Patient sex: M
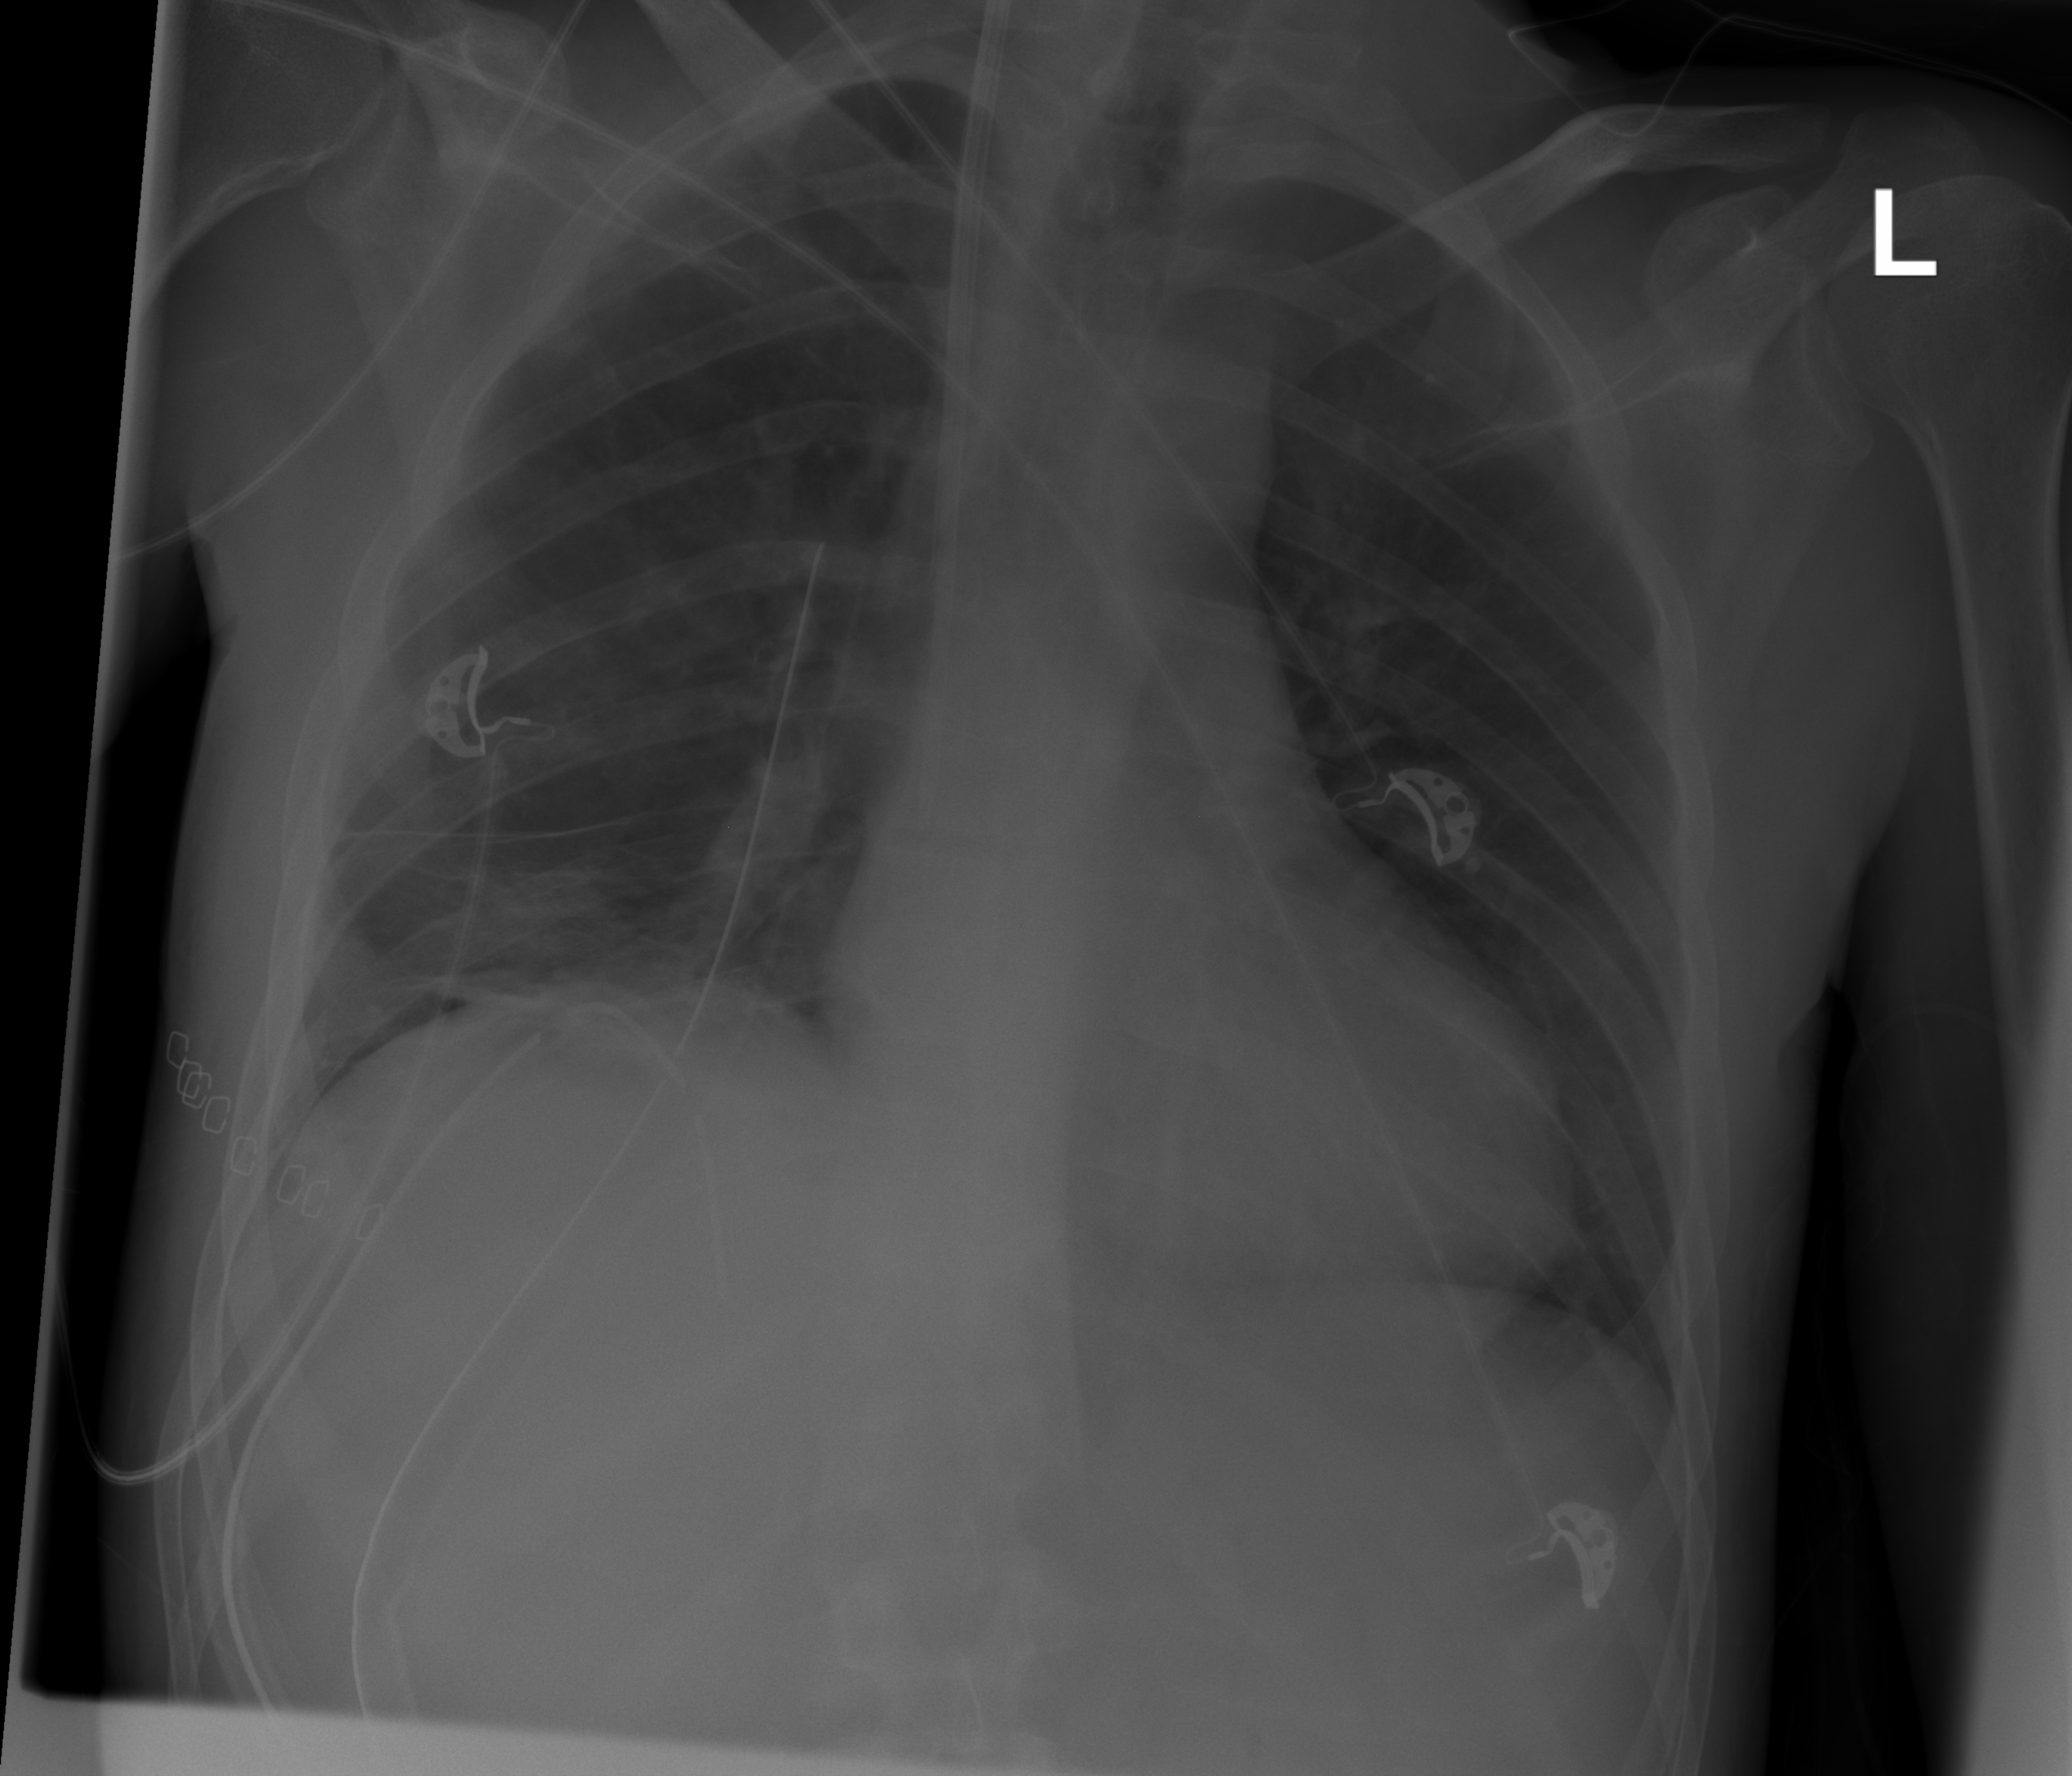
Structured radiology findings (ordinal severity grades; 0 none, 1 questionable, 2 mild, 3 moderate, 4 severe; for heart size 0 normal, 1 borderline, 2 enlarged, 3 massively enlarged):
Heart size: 0
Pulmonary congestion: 0
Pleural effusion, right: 0
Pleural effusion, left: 0
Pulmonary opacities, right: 0
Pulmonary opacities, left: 0
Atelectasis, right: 2
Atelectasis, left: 0